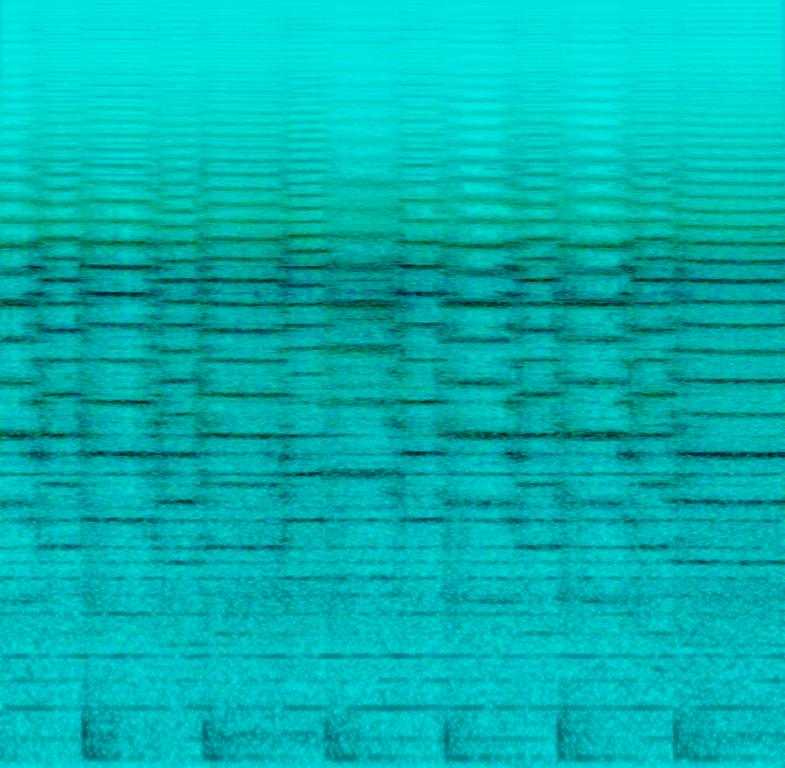
This audio contains a huge amount of people playing a melody on the bagpipes while others are playing a kick sound on every beat. This song may be playing live during a big public event.